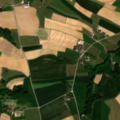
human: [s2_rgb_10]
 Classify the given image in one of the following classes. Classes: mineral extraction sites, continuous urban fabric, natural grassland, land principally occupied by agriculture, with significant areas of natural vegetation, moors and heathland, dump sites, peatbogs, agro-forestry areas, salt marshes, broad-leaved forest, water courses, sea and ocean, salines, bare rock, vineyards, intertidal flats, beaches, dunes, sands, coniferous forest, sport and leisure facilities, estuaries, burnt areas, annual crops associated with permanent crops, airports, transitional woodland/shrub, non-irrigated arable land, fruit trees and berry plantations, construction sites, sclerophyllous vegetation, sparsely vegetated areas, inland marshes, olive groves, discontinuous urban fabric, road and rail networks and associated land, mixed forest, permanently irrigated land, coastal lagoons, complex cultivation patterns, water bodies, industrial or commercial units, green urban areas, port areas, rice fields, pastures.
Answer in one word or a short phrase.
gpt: non-irrigated arable land, complex cultivation patterns, land principally occupied by agriculture, with significant areas of natural vegetation, coniferous forest